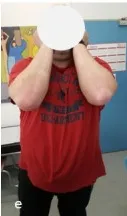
Psoriatic lesions of patient 2. (
e-
h) Psoriatic lesions of second patient after treatment with brodalumab.
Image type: radiology (ct)